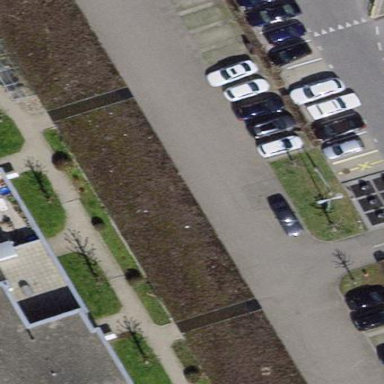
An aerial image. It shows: Area designated for garages.